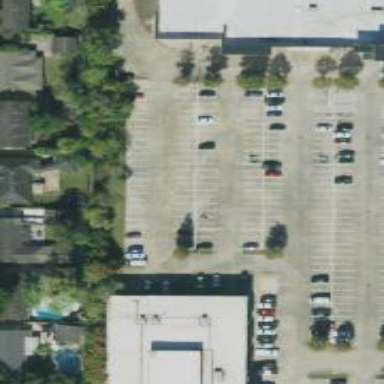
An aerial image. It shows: Parking space is available.